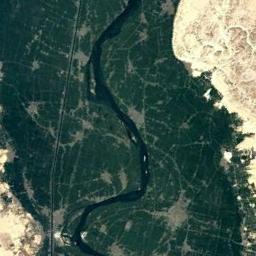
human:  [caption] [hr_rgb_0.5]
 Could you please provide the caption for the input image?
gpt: The river is surrounded by trees .

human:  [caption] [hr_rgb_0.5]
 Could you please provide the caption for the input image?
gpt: The river goes through bare land and green grass .

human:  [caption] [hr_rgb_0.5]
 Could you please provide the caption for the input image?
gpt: A curvy blue river with small islands on both sides of the river, Green and tan mixed on both sides of the river, And yellow desert on the far side .

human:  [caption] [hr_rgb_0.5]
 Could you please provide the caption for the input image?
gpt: The deep blue river with a winding bank goes through the flat ground covered with vegetation .

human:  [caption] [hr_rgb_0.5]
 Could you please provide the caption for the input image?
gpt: There are many green farmlands near the river .